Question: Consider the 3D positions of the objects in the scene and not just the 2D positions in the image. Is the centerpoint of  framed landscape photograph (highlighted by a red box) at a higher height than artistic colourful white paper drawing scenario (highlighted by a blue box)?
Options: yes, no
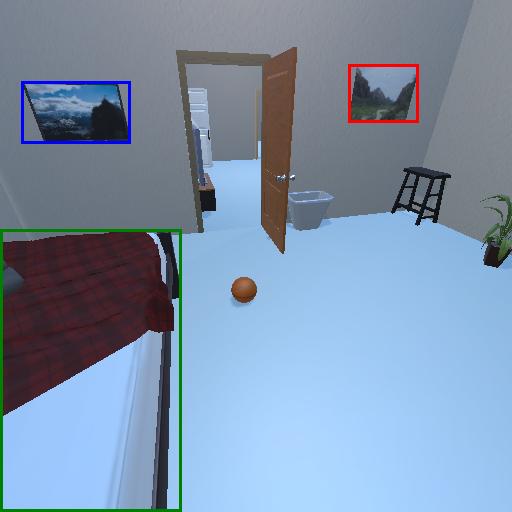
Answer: yes